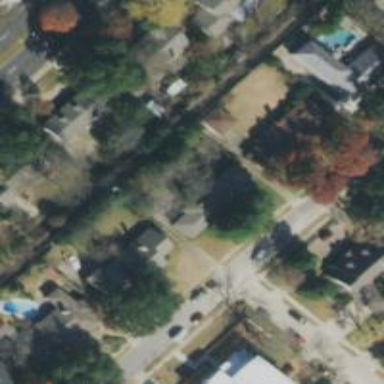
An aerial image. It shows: Alley classified as service road.